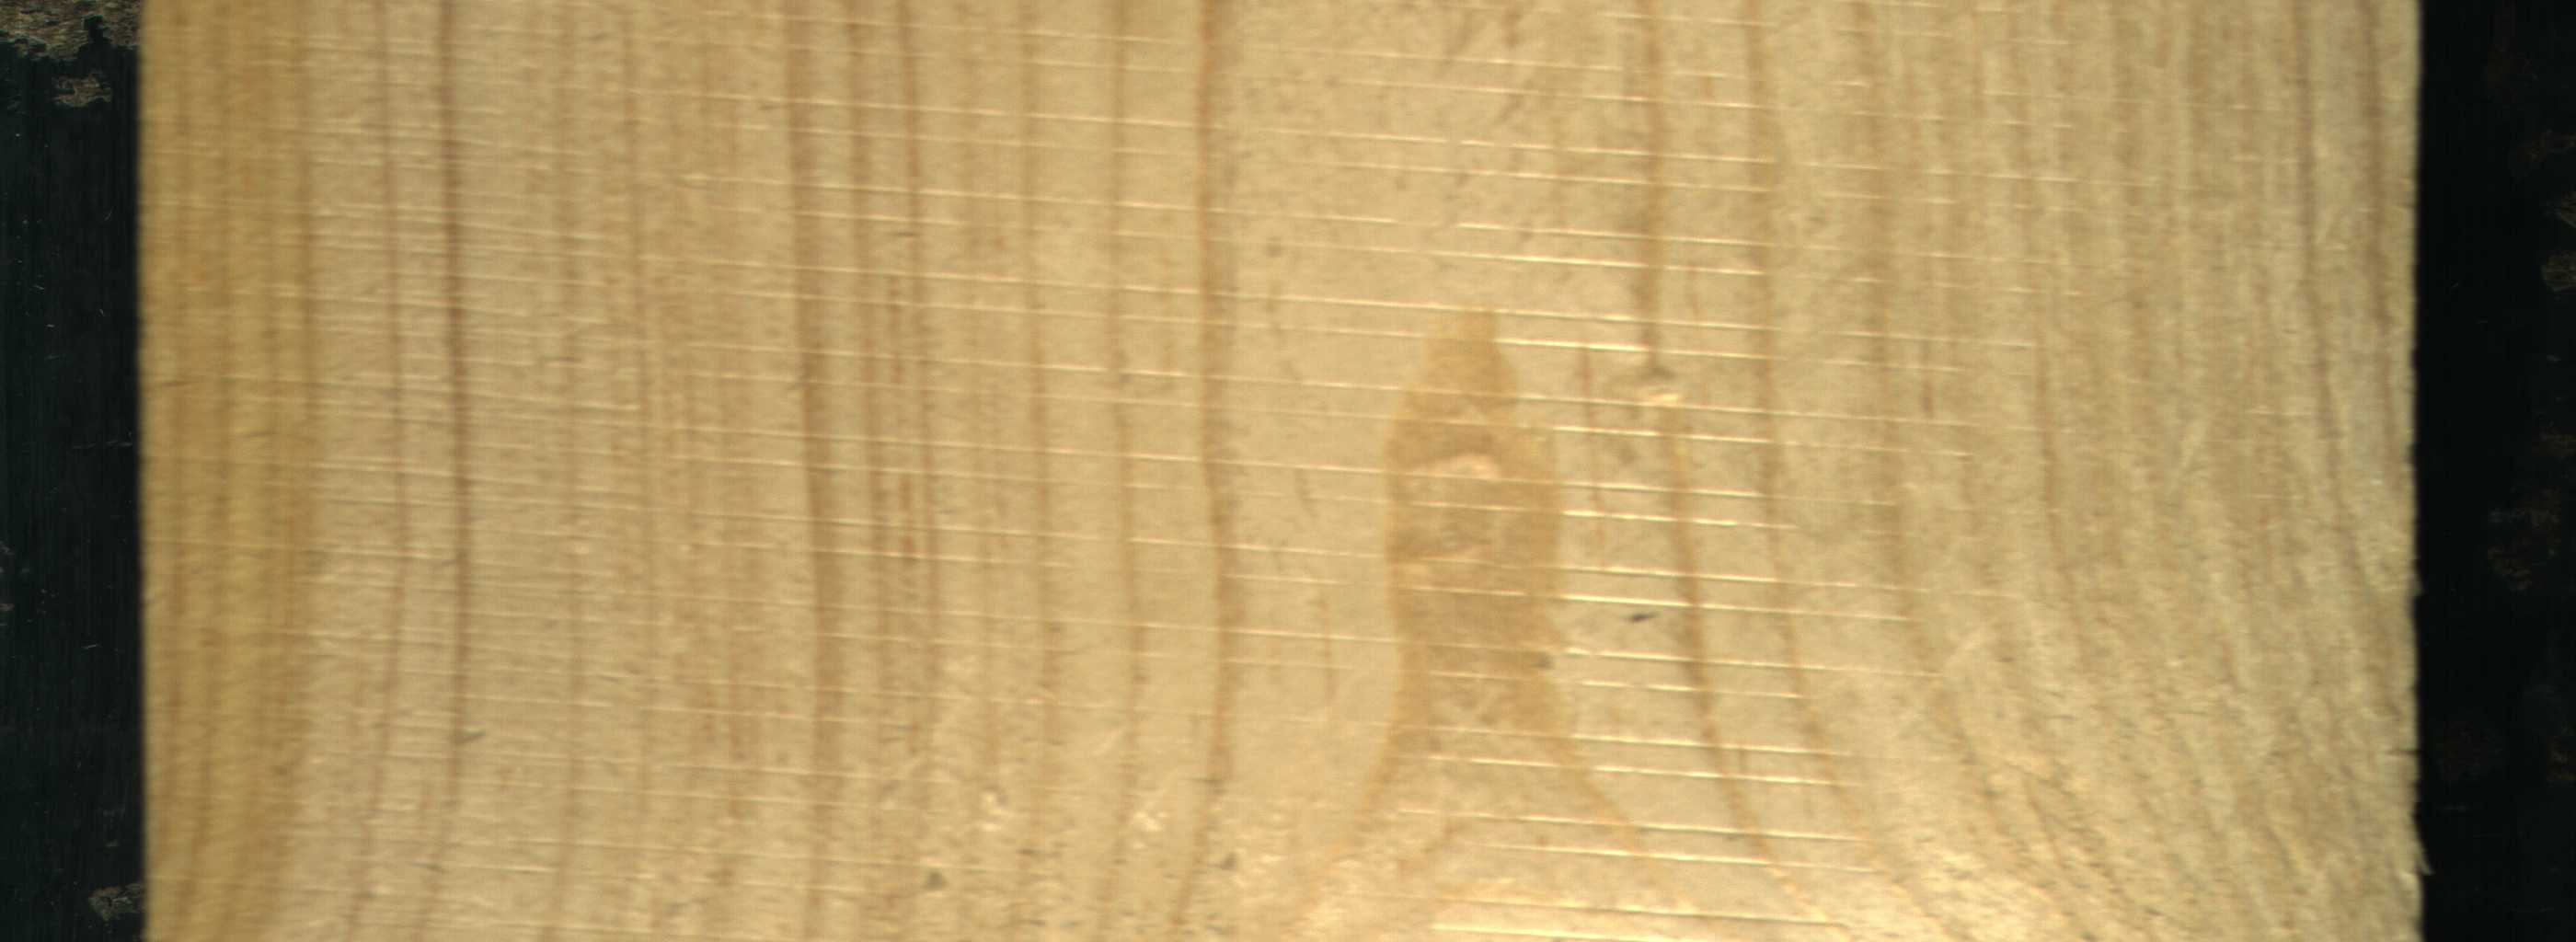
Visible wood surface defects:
resin